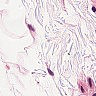
Metastatic tissue present: no